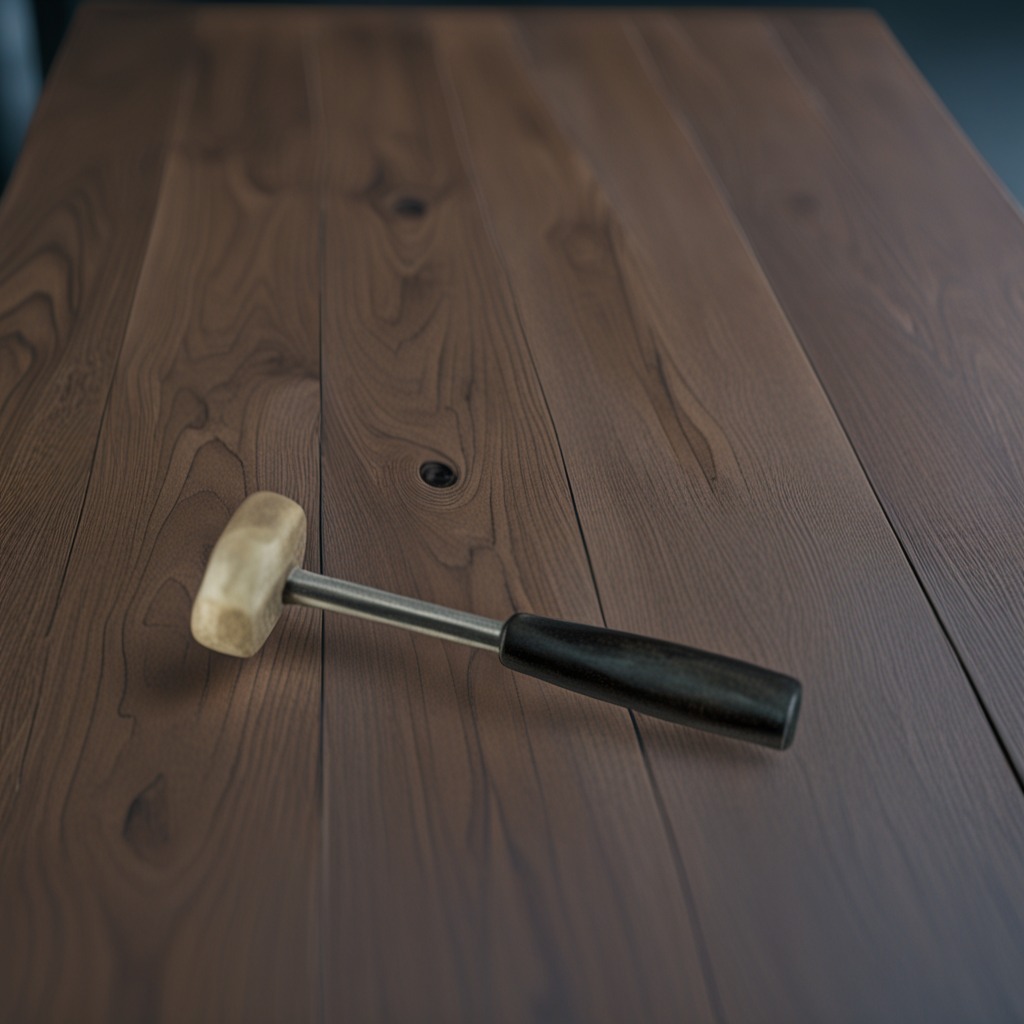
A hammer is lying on the old table with faint burn marks in a small garage at twilight.